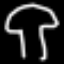
Label: mushroom